Question: I am trying to add create option menu to my activity, however the android-studio sent me this error
'Unresolved reference: chat_app_menu'
Here is my code in Kotlin
'''
override fun onCreateOptionsMenu(menu: Menu?): Boolean {
menuInflater.inflate(R.menu.chat_app_menu)
return true
}
'''
The line with 'menuInflater.inflate(R.menu.chat_app_menu)' show me the error 'Unresolved reference: chat_app_menu'
However, I have been create the resource file 'chat_app_menu.xml' under 'res\menu'Here are my import files
'''
package com.example.chat_app
import android.R
import android.os.Bundle
import android.util.Log
import android.view.Menu
import android.view.MenuInflater
import androidx.appcompat.app.AppCompatActivity
import com.google.firebase.auth.FirebaseAuth
'''
My file directory:

What should I do to disable this error to make the app work?
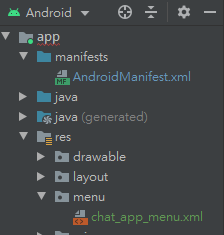
Answer: Use your 'com.example.chat_app.R' instead of 'android.R'
'''
import com.example.chat_app.R
'''